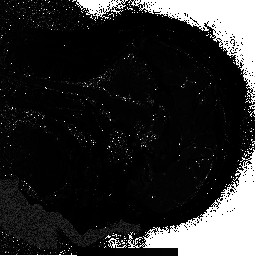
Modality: T2starmap
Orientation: sagittal
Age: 36
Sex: male
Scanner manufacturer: siemens
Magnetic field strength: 3 T
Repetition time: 0.043 s
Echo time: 0.00184 s